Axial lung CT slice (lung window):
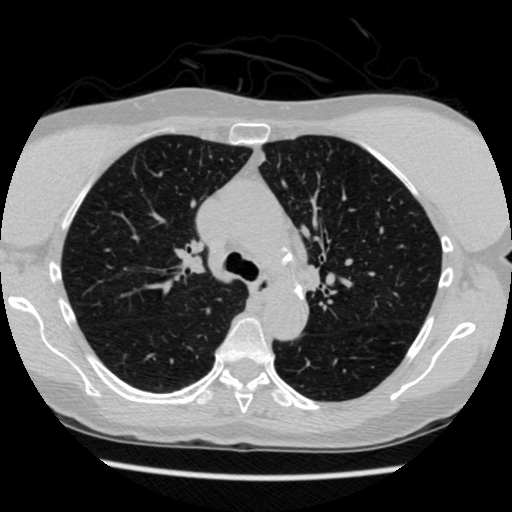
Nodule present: no